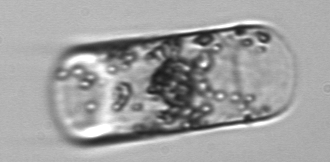
Label: Guinardia_flaccida